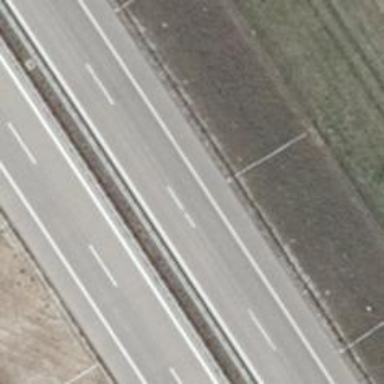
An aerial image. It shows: Concrete motorway with embankment.